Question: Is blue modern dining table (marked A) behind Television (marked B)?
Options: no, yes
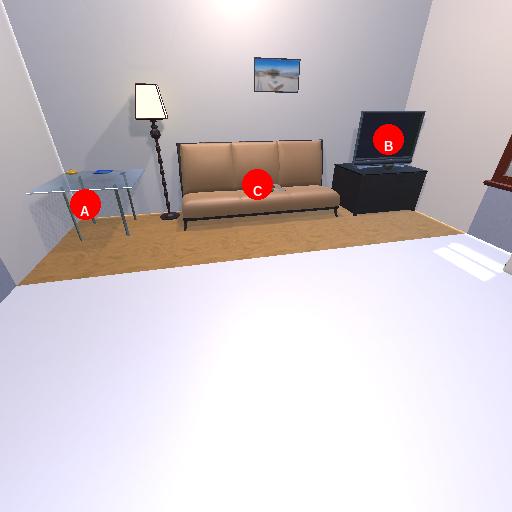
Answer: no